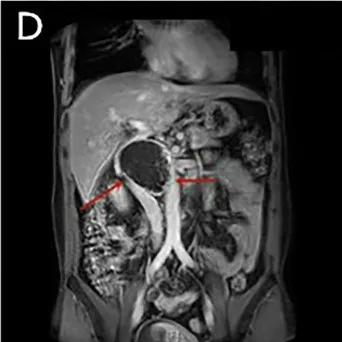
(A-D) The enhanced Magnetic Resonance Imaging (MRI) performance of Case 1.
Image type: radiology (mri)